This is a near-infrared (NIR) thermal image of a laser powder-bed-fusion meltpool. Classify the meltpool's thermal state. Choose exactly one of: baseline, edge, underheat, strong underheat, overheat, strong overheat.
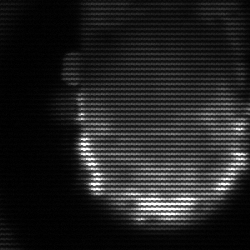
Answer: baseline